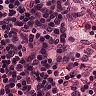
Metastatic tissue present: no